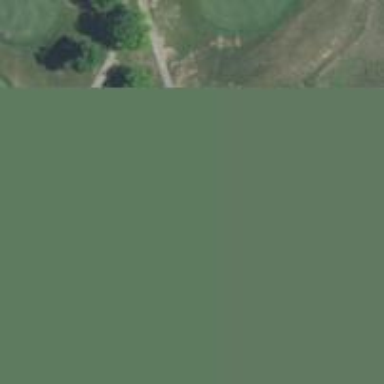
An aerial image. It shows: Pathway for golfing.